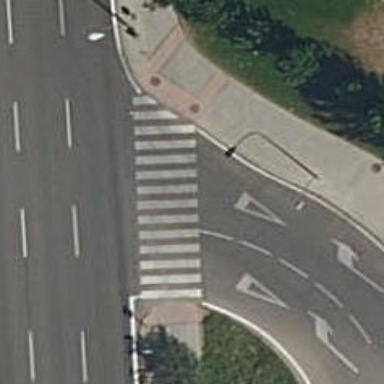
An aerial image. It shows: Road crossing with traffic signals.